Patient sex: M
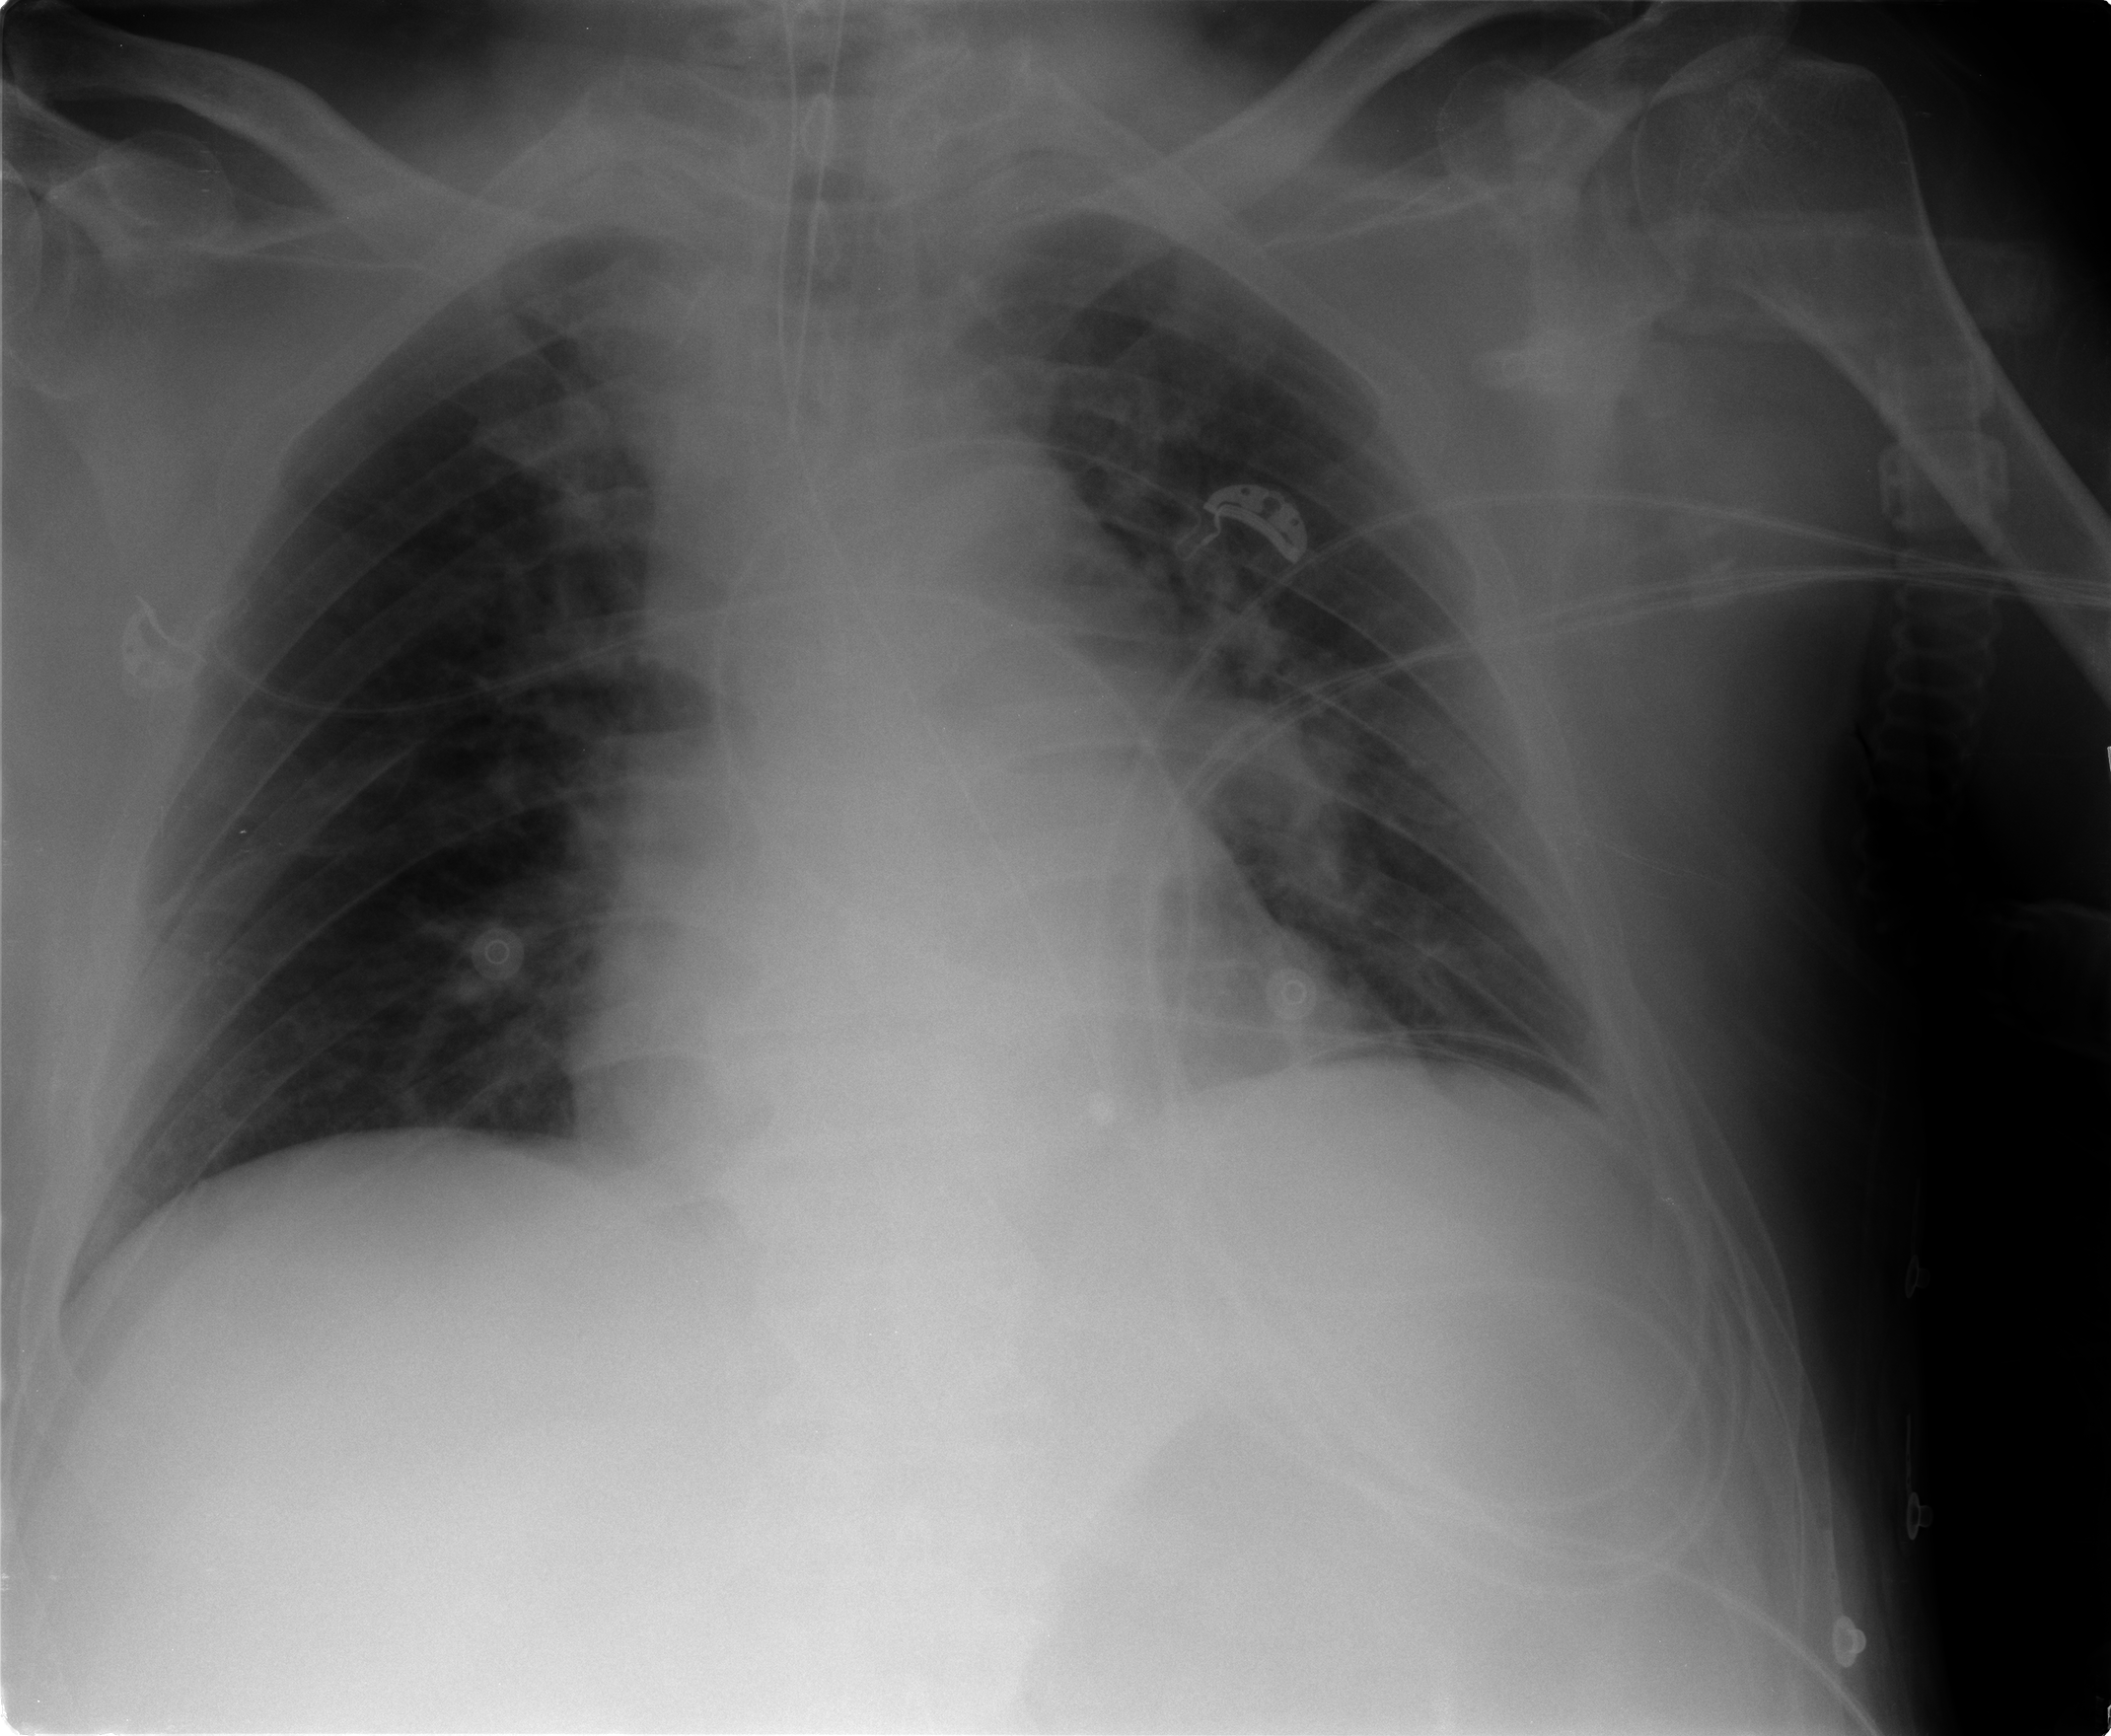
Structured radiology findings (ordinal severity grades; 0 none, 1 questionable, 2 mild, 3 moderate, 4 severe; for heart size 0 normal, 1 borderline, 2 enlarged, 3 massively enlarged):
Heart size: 1
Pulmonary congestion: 3
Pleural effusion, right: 0
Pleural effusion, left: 0
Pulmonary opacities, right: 0
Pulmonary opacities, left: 0
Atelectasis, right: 2
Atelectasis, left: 2